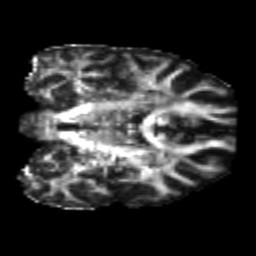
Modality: FA
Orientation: coronal
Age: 22
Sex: male
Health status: healthy
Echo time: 0.074 s